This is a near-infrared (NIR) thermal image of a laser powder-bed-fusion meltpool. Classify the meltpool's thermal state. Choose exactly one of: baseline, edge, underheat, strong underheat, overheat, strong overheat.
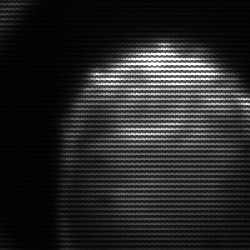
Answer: edge